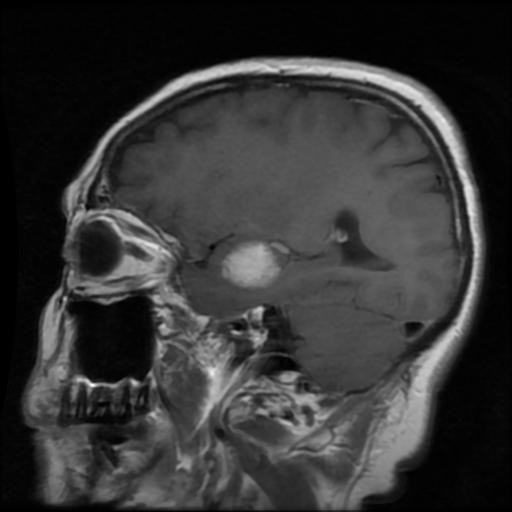
Label: meningioma